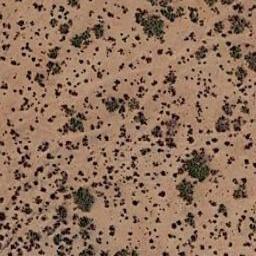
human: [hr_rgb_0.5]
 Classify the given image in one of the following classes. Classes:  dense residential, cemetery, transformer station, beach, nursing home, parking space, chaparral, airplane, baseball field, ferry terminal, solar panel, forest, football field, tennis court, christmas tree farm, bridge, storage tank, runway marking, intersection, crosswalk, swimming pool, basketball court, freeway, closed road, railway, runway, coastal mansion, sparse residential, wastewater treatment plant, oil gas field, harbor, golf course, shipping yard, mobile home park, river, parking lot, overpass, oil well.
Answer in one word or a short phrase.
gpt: chaparral